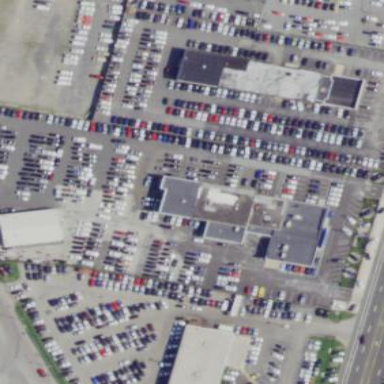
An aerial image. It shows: Shop that sells cars.